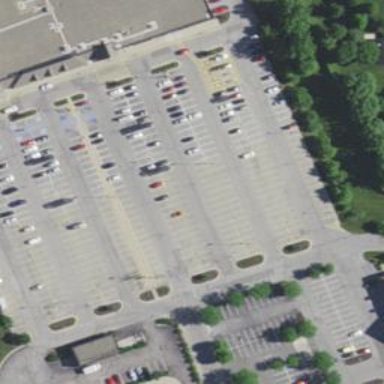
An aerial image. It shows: Trolley bay.